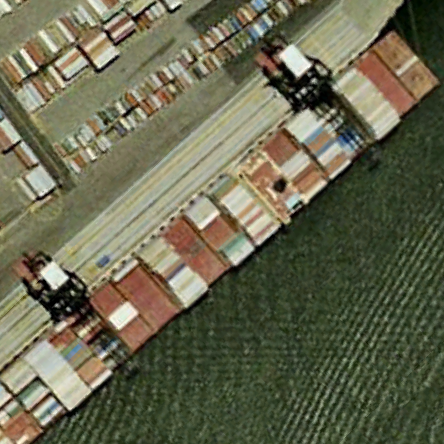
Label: Container_ship